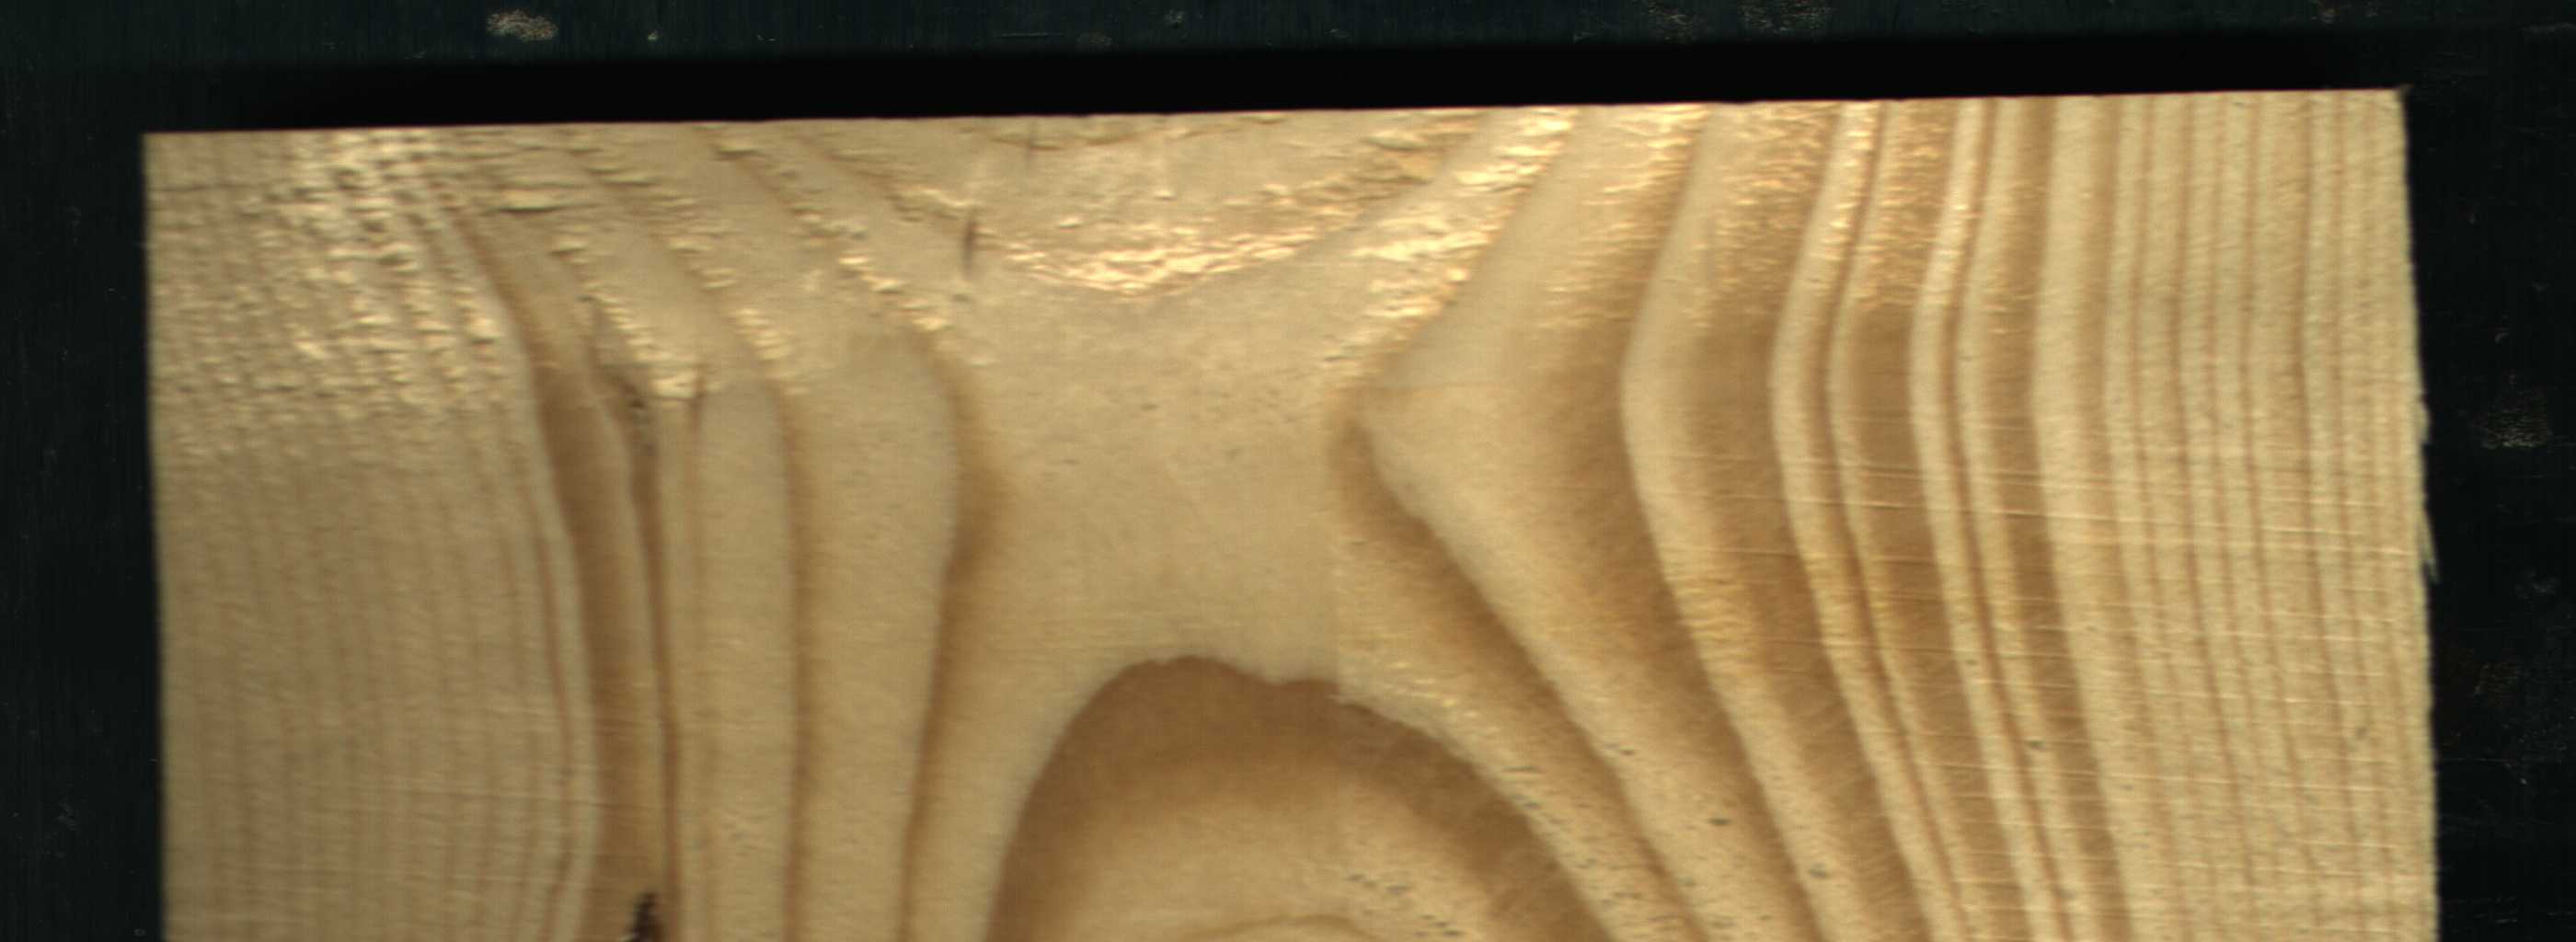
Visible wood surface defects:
resin